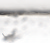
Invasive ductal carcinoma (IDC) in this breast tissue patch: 0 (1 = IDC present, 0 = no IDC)